The plot shows how the frequency content of a bearing vibration signal evolves over time (STFT spectrogram). Diagnose the bearing from this image, choosing from: normal, inner_race, outer_race, ball.
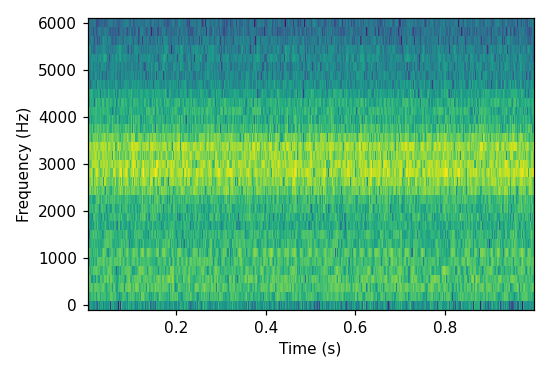
Answer: ball